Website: bh-photo
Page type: payment
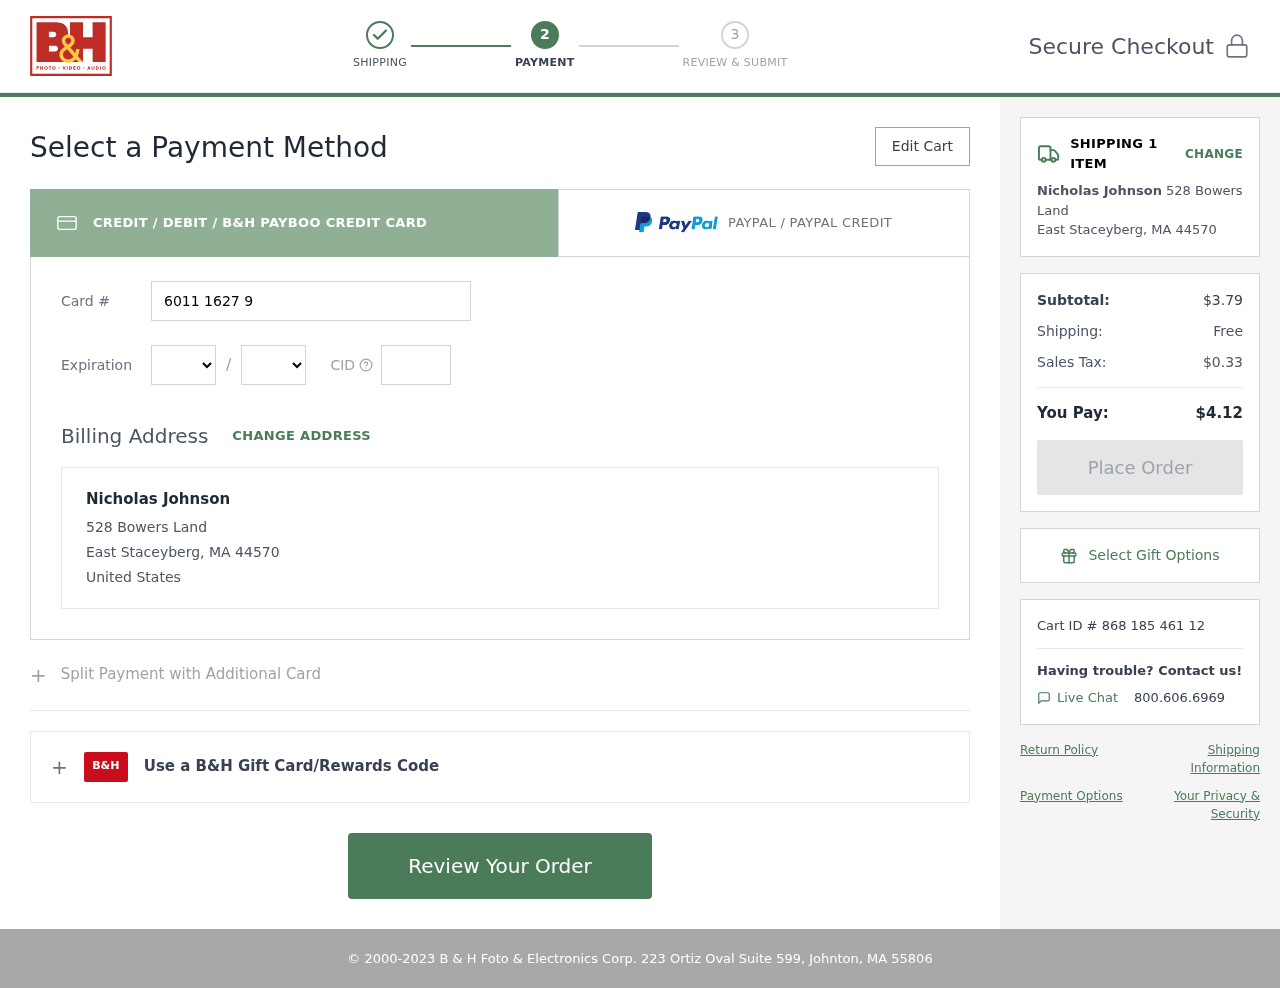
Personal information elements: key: PII_CARD_CVV
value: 501
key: PII_CARD_EXPIRY_MONTH
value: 07
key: PII_CARD_EXPIRY_YEAR
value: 29
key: PII_CARD_NUMBER
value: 6011 1627 9332 6937
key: PII_CITY_STATE_ZIP
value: East Staceyberg, MA 44570
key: PII_COUNTRY
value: United States
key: PII_FULLNAME
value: Nicholas Johnson
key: PII_STREET
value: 528 Bowers Land
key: PII_FULLNAME2
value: Nicholas Johnson
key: PII_CITY
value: East Staceyberg
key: PII_STATE_ABBR
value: MA
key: PII_POSTCODE
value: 44570
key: PII_POSTCODE_FULL
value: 44570
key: PII_CITY_STATE
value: East Staceyberg, MA
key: PII_POSTCODE_NUMERIC
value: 44570
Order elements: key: ORDER_NUM_ITEMS
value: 1
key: ORDER_SUBTOTAL
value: $3.79
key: ORDER_SHIPPING_COST
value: Free
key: ORDER_TAX
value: $0.33
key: ORDER_TOTAL
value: $4.12
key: ORDER_ID
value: Cart ID # 868 185 461 12